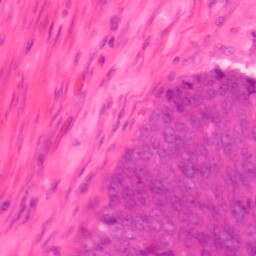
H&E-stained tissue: Colon